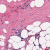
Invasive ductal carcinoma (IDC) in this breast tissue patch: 0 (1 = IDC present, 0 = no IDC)